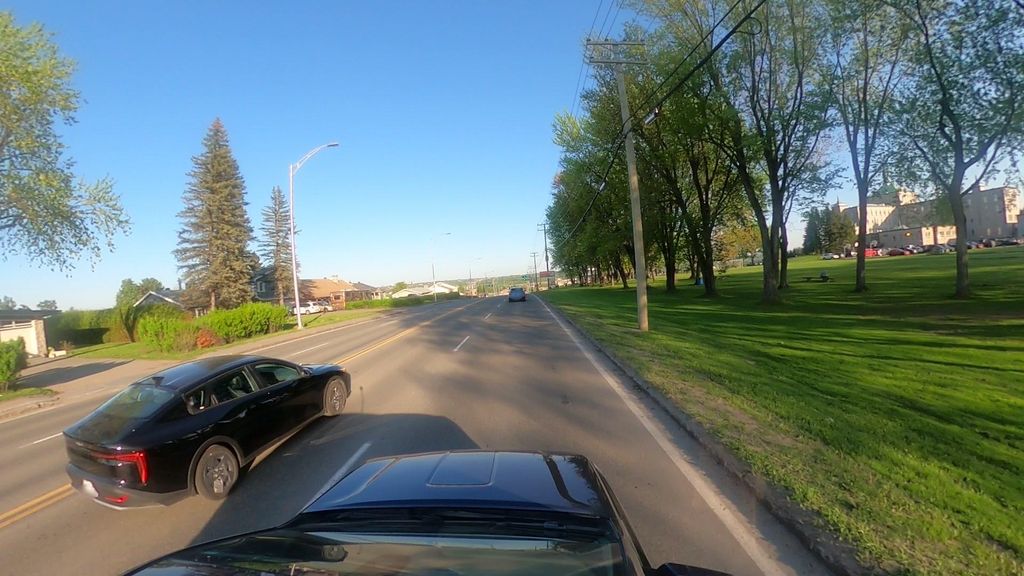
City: quebec_city